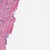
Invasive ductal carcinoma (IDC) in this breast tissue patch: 1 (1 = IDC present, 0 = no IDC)